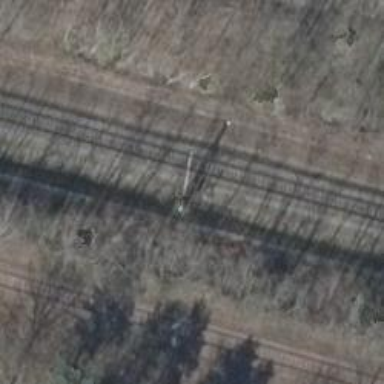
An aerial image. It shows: Railway signal.